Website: slack
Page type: stored-credit-cards
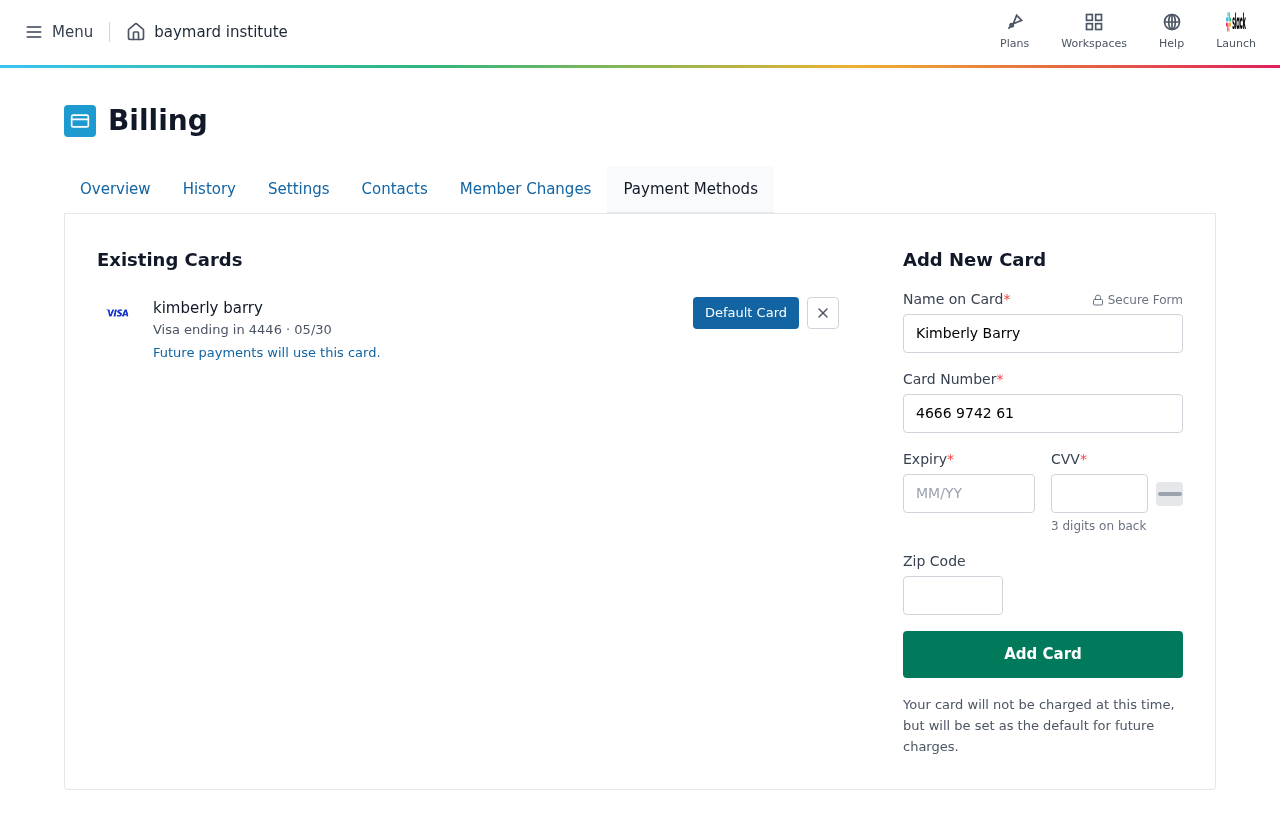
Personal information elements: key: PII_CARD_CVV
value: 424
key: PII_CARD_EXPIRY
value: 05/30
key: PII_CARD_EXPIRY_MONTH
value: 05
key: PII_CARD_EXPIRY_YEAR
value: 30
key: PII_CARD_LAST4
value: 4446
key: PII_CARD_NUMBER
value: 4666 9742 6192 4446
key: PII_CARD_TYPE
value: Visa
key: PII_FULLNAME
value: kimberly barry
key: PII_FULLNAME
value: Kimberly Barry
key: PII_POSTCODE
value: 71463